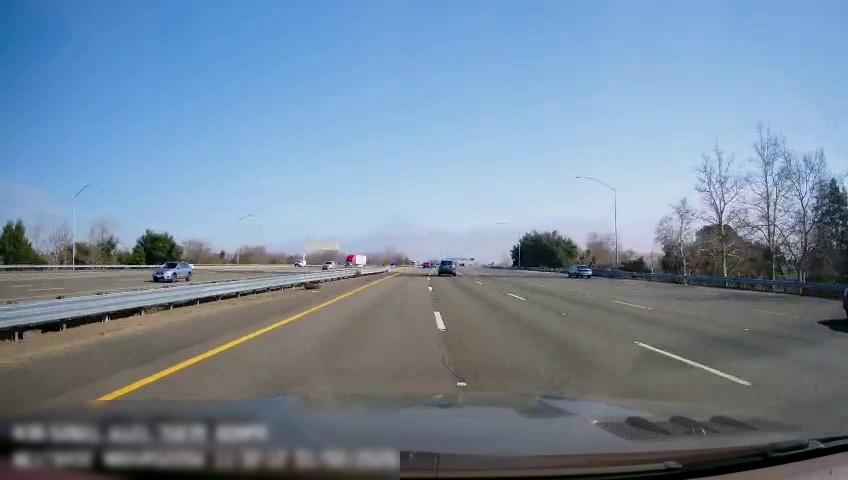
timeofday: Day
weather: Sunny
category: Drivable Space
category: Drivable Space
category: Vehicles | SUV
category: Vehicles | SUV
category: Vehicles | Car
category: Vehicles | Van
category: Vehicles | Car
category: Vehicles | Truck
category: Vehicles | SUV
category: Vehicles | Car
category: Lanes | Current Lane
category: Lanes | Current Lane
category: Lanes | Alternate Lane
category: Lanes | Alternate Lane